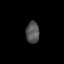
Tissue: skin
Cell type: Epithelial cells
Senescence score: 0.2496
Nuclear area (px): 285
Mean DAPI intensity: 83.319